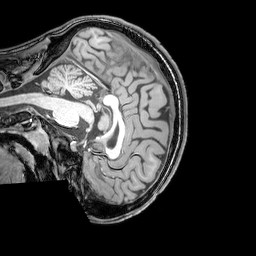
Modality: T1w
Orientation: sagittal
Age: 26
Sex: male
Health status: healthy
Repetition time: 0.081 s
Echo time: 0.037 s